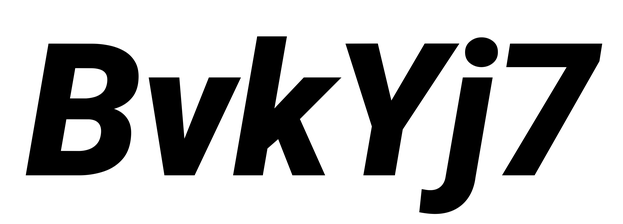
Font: Roboto-Italic_Black_Italic